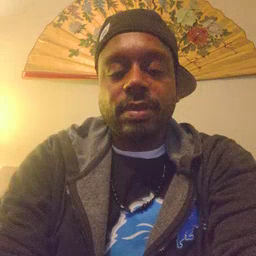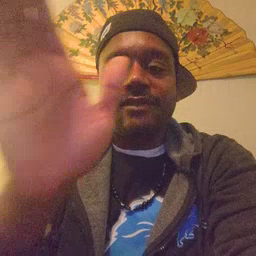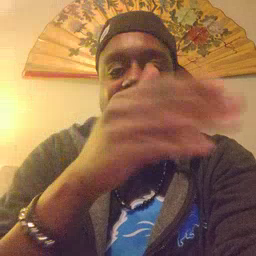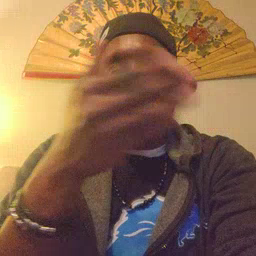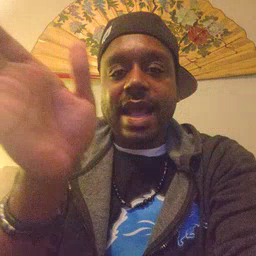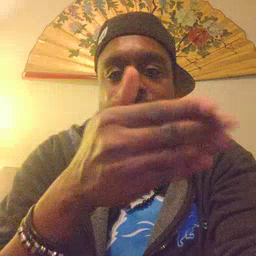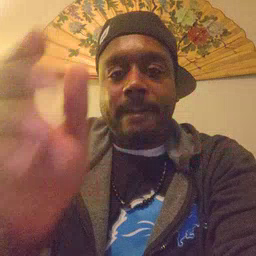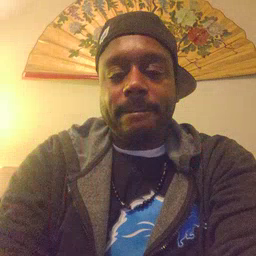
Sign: flag